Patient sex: F
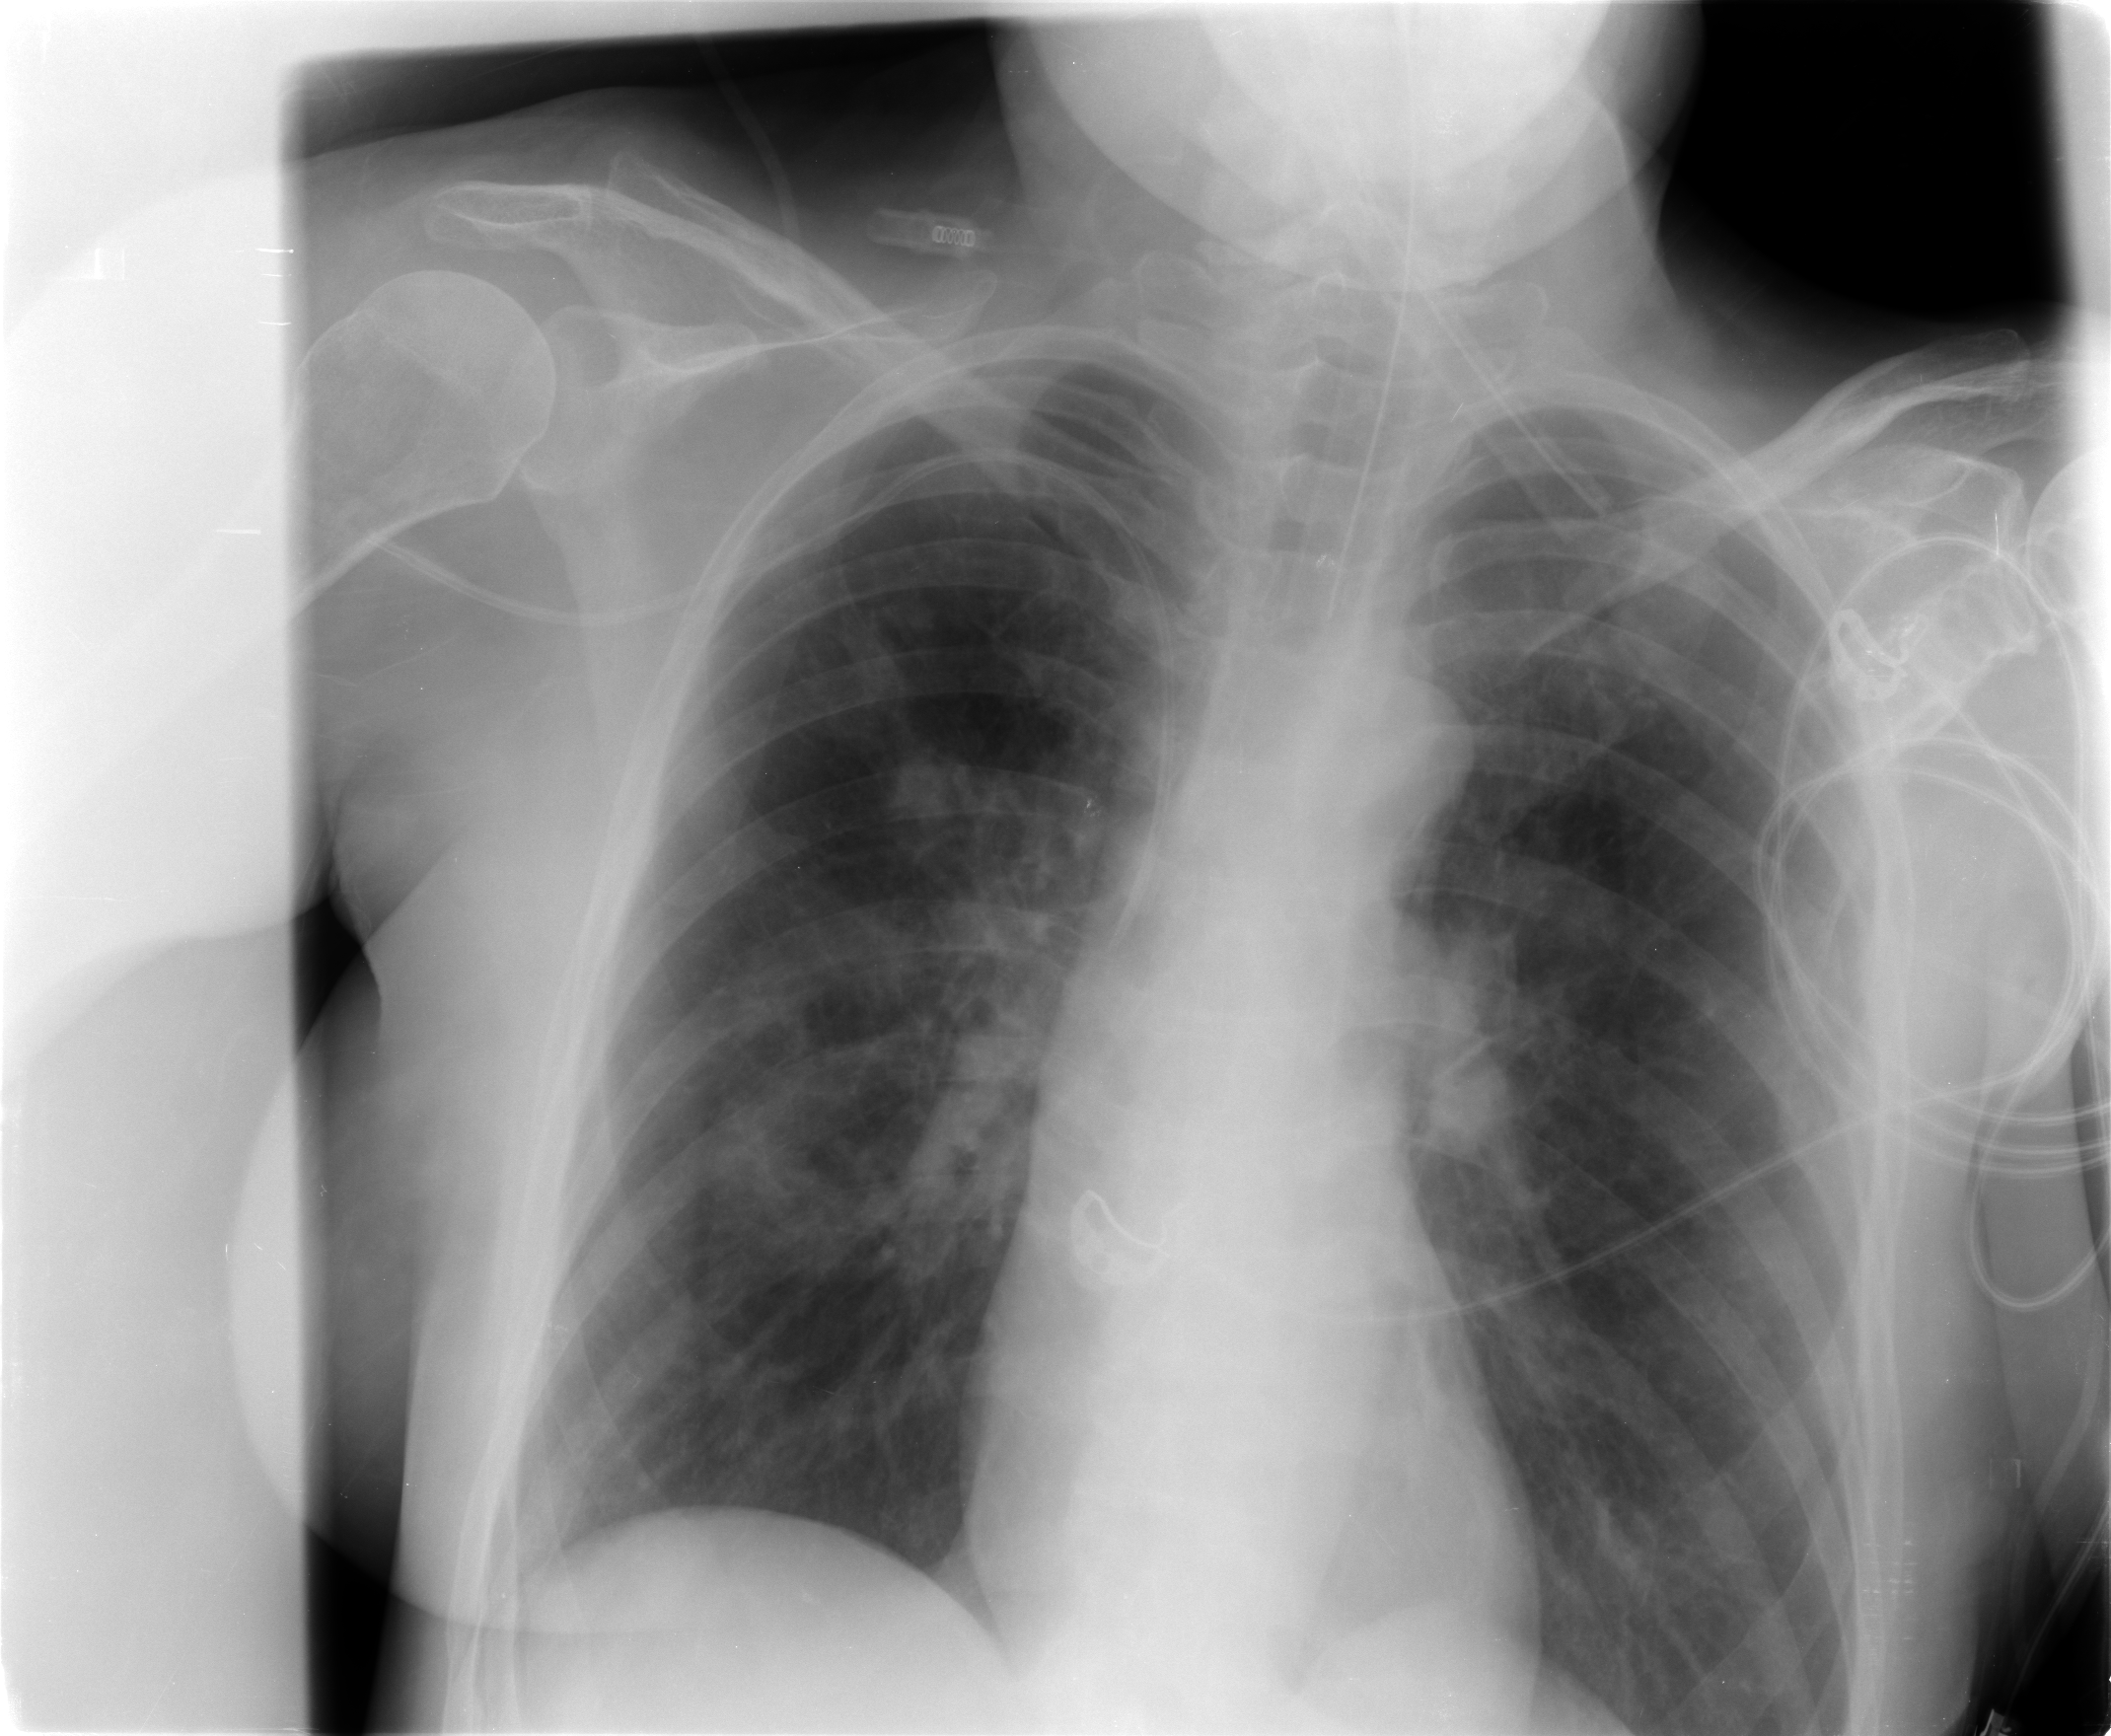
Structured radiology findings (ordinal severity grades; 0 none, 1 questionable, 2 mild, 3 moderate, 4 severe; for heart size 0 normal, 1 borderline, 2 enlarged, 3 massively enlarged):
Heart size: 0
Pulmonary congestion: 0
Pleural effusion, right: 0
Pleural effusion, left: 0
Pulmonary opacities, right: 2
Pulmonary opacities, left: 0
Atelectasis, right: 2
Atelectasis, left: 0